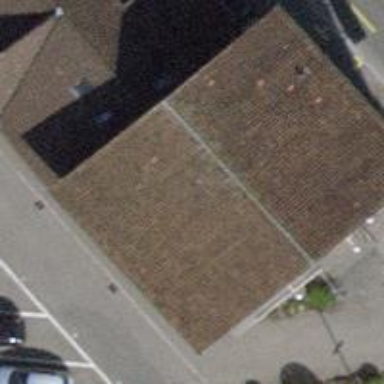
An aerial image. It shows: Café that also functions as bakery.